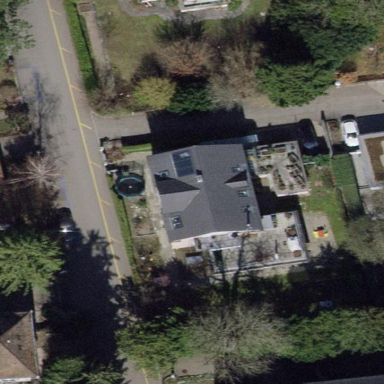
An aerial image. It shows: Building with tile roof.